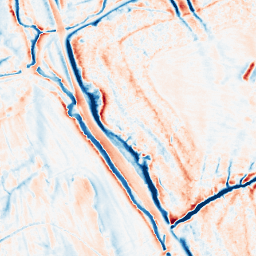
Category: classical
Decomposition family: gaussian_anisotropic
Decomposition parameters: sigma_x: 5
sigma_y: 2
Upsampling method: linear_exact
Upsampling parameters: scale: 4
Upsampling scale: 4